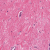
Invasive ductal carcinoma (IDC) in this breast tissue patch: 0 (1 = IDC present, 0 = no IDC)